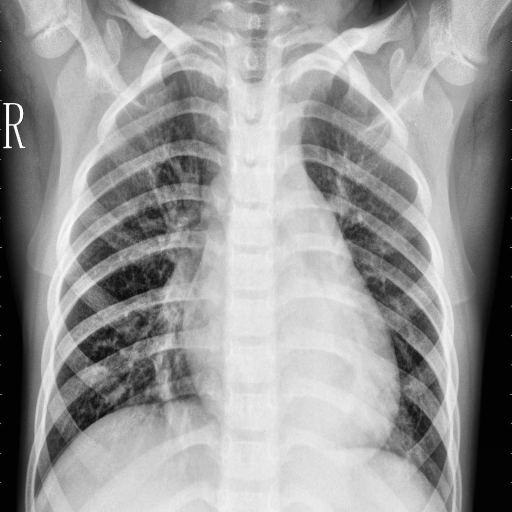
Finding: PNEUMONIA